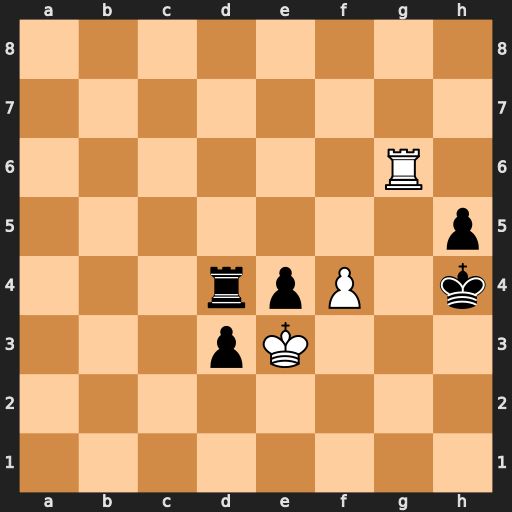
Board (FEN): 8/8/6R1/7p/3rpP1k/3pK3/8/8
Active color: w
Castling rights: -
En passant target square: -
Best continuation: Kxd4 d2 Rg1 d1=Q+ Rxd1